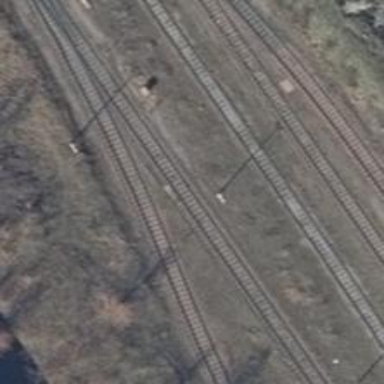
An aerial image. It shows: Railway yard in service.